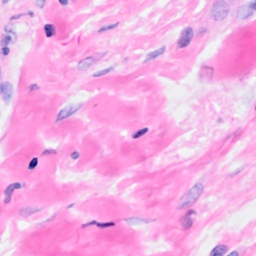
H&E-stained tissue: Breast